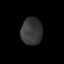
Tissue: prostate
Cell type: Epithelial cells
Senescence score: 0.3187
Nuclear area (px): 557
Mean DAPI intensity: 55.65